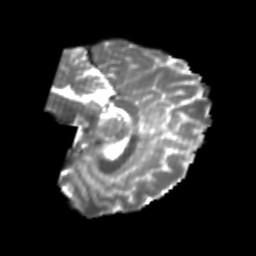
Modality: T2w
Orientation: sagittal
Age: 24
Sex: female
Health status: healthy
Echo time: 0.074 s